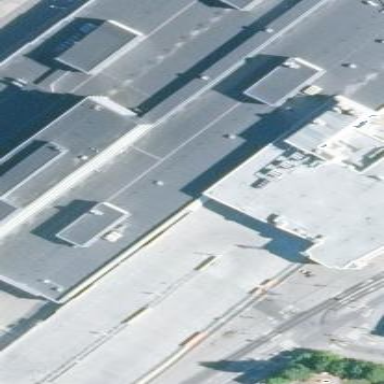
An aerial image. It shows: Retail building that serves as mall.